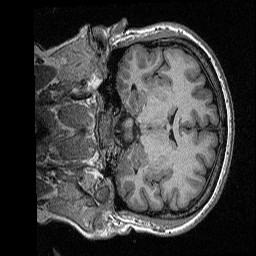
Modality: T1w
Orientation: coronal
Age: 35
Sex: female
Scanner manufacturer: siemens
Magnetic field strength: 3 T
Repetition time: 2.3 s
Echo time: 0.00298 s